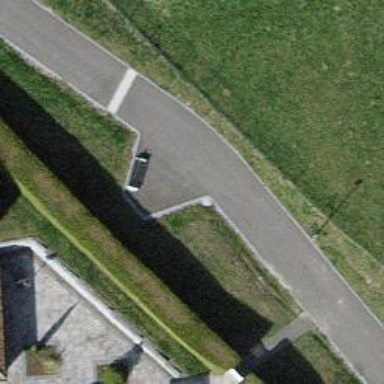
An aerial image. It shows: Bench.